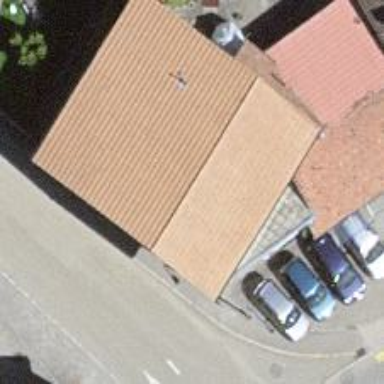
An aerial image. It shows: Car shop.